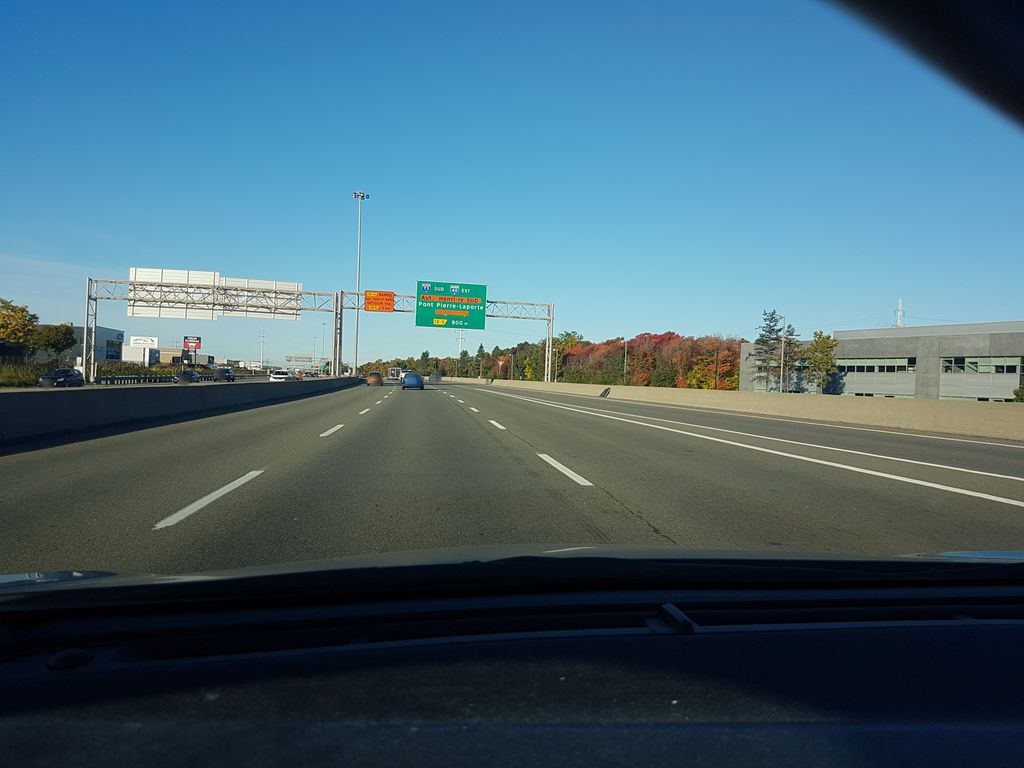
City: quebec_city